Aerial crown-view tile of a tropical tree (Barro Colorado Island, Panama), acquired 20241216:
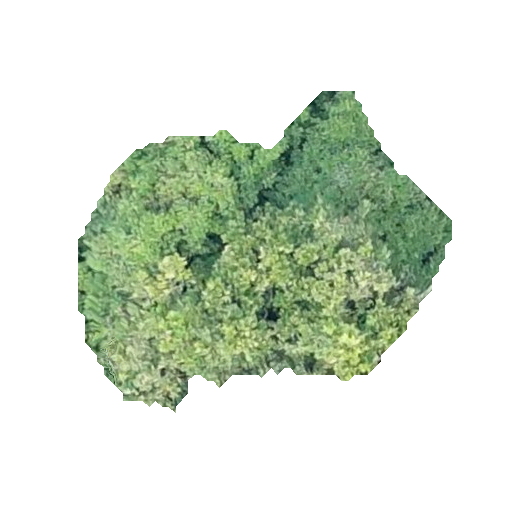
Species: Anacardium excelsum
GBIF accepted scientific name: Anacardium excelsum
Crown area: 115.761 m²